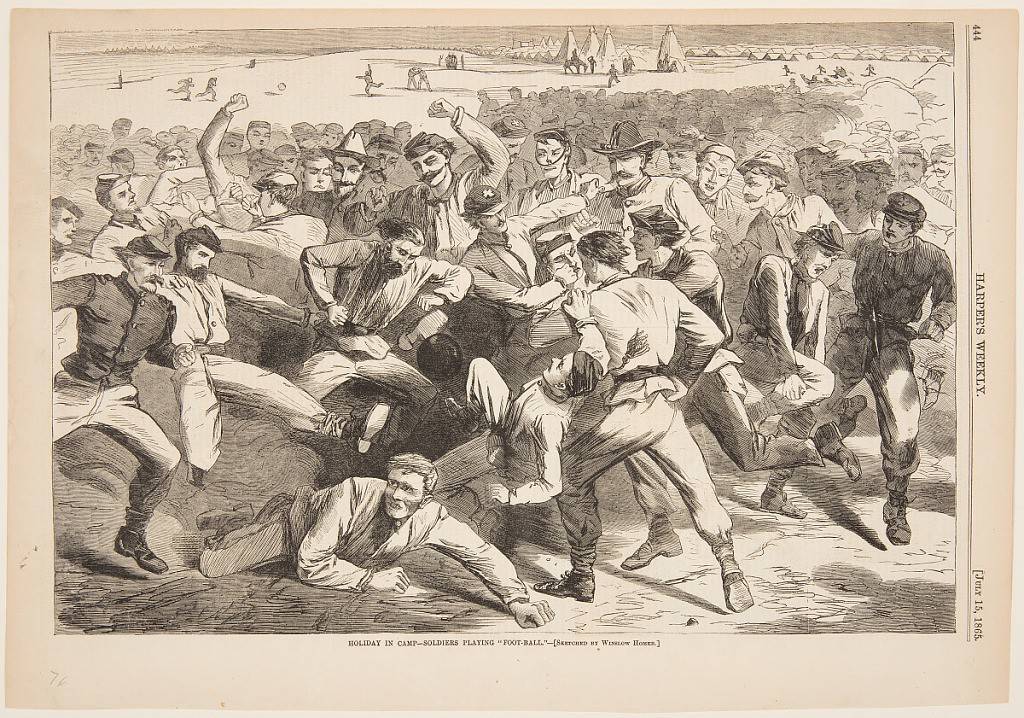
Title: Holiday in Camp – Soldiers Playing "Foot-Ball"
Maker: Winslow Homer, American, 1836–1910
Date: July 15, 1865
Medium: Wood engraving in black ink on paper
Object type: Print
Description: A group of soldiers converging towards the center of the composition. A man, at left, has just kicked the football; another has fallen, in the foreground. Tents and figures in the background.